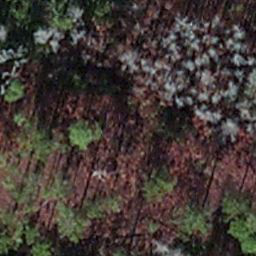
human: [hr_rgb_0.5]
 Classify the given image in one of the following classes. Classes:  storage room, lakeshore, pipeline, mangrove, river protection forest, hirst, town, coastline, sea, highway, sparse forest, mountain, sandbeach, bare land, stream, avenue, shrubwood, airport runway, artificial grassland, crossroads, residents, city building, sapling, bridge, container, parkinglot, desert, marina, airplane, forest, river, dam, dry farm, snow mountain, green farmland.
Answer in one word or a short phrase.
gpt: sapling